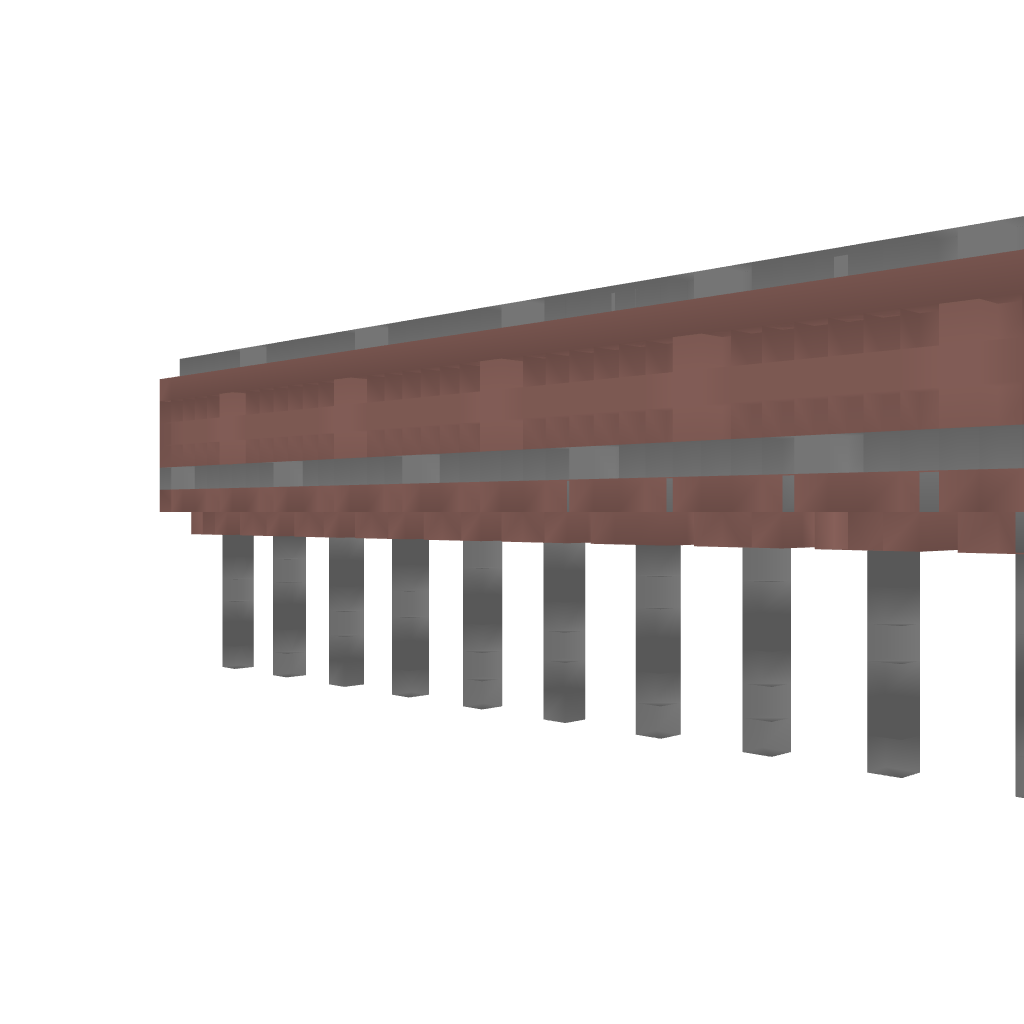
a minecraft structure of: Advanced Minecart Bridge #1 Straight Rail good quality